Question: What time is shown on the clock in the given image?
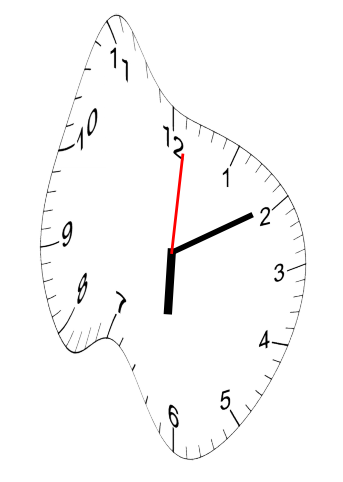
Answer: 06:10:01